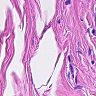
Metastatic tissue present: no